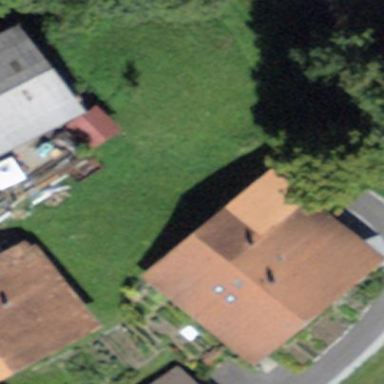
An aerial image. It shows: Residential building.